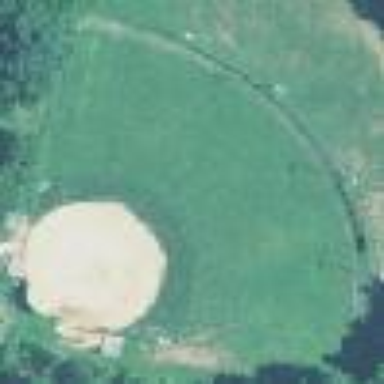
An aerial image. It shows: Baseball pitch for leisure land.